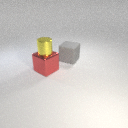
large gray rubber cube behind large red metal cube